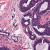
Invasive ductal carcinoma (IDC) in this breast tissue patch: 1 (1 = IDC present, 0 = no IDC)